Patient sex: F
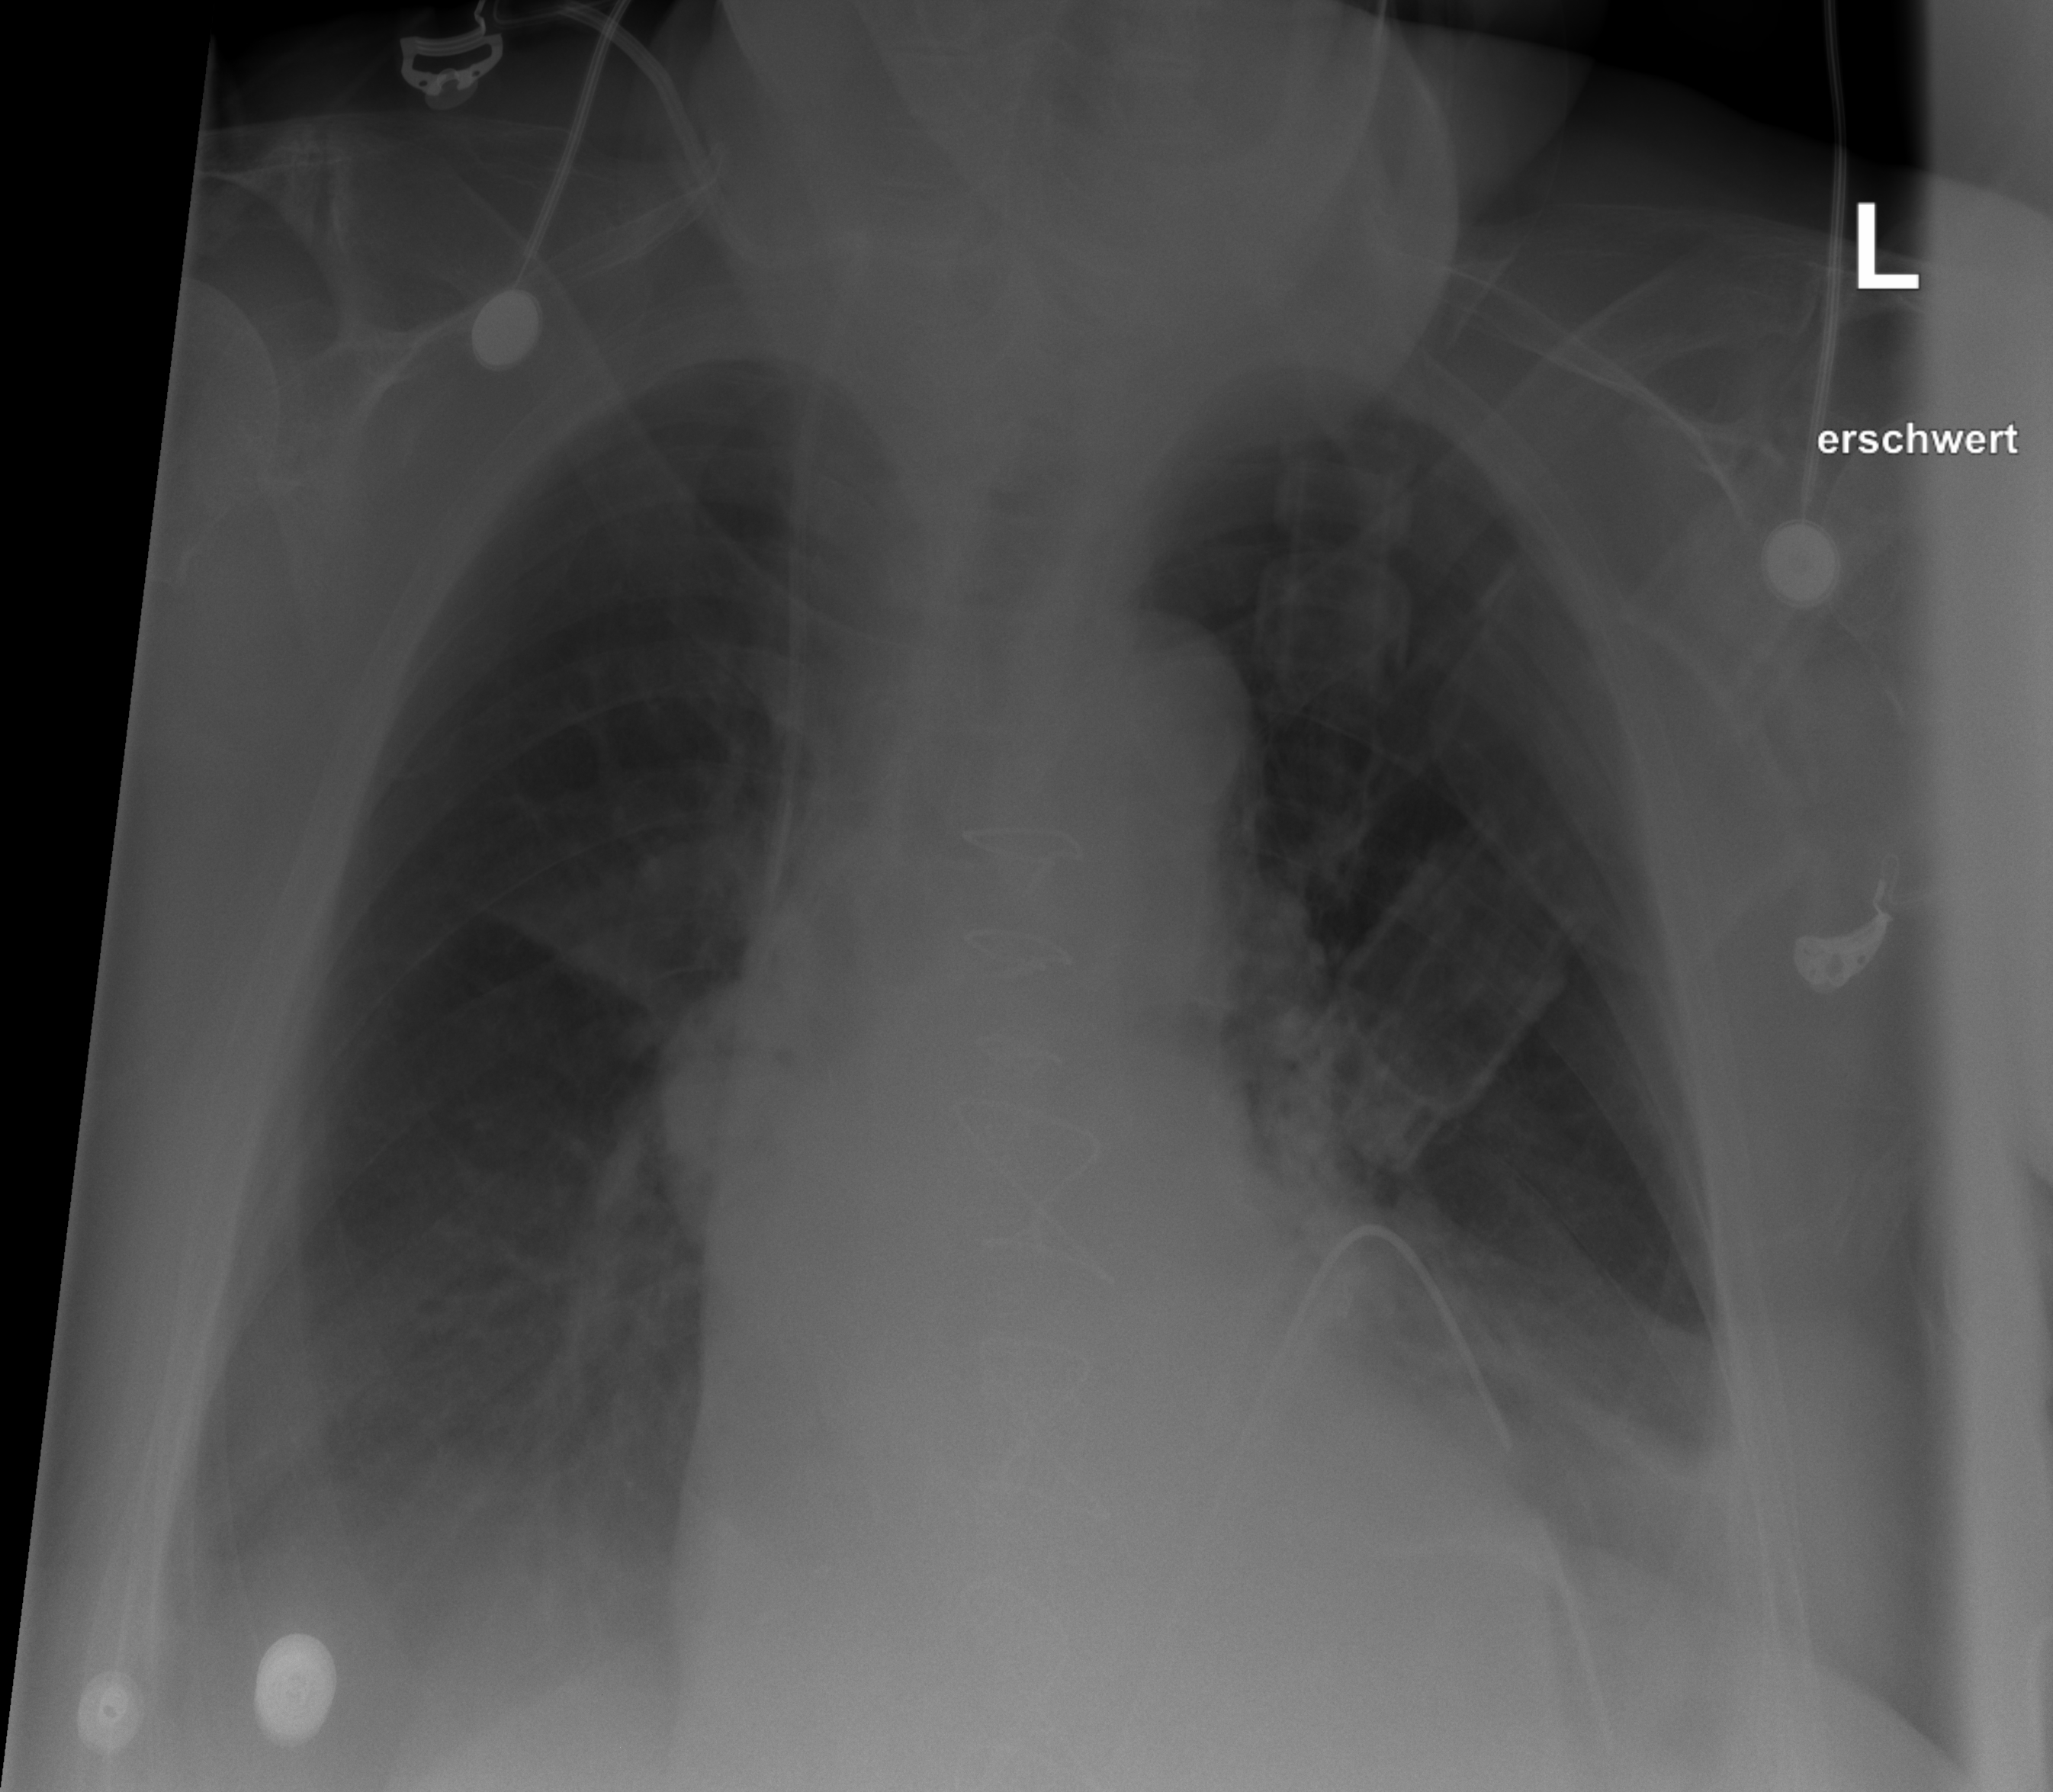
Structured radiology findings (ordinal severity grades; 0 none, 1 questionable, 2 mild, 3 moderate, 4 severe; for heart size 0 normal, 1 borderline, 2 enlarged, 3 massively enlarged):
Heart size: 0
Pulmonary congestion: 0
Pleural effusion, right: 1
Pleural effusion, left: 1
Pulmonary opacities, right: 0
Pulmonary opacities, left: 0
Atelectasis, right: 2
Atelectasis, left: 2